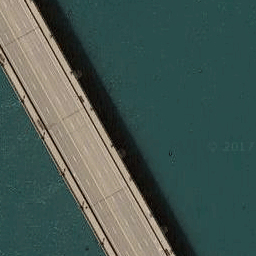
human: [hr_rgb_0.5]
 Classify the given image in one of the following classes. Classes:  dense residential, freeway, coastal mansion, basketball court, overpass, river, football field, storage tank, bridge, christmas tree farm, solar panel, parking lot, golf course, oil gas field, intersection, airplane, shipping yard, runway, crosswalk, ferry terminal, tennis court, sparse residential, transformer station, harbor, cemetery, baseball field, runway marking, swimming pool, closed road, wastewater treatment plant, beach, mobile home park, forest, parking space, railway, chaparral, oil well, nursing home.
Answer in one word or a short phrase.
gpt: bridge